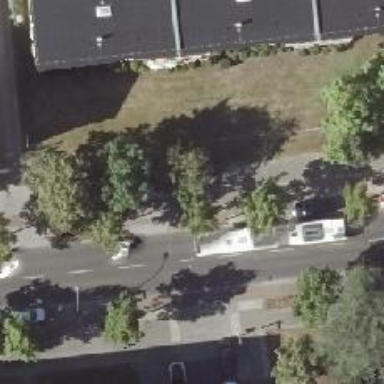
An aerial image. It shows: Cycleway.